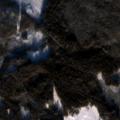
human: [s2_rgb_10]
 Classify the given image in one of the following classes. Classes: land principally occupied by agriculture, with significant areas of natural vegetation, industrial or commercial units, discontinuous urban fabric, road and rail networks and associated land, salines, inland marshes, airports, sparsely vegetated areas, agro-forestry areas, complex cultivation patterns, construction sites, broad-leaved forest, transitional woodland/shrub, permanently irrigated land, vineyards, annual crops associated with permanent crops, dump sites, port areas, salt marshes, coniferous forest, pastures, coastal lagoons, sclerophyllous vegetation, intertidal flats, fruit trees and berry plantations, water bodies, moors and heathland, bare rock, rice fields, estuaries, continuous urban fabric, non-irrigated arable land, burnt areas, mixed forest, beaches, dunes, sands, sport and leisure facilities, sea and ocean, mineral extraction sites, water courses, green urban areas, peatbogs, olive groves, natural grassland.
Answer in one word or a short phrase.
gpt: coniferous forest, mixed forest, transitional woodland/shrub